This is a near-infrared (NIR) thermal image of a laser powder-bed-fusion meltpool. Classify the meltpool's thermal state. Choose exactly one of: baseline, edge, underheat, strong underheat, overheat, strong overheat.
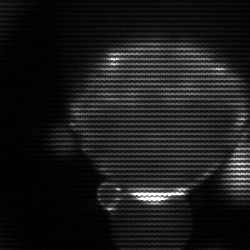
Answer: edge